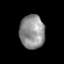
Tissue: prostate
Cell type: Myeloid cells
Senescence score: 0.3251
Nuclear area (px): 820
Mean DAPI intensity: 144.861